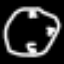
Label: clock